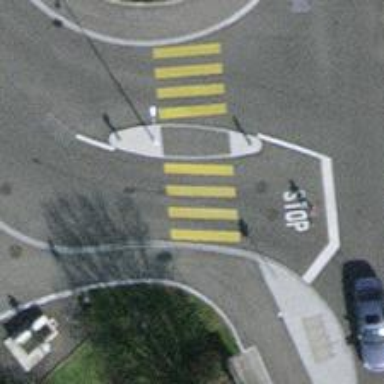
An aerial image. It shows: Marked road crossing with pedestrian island.